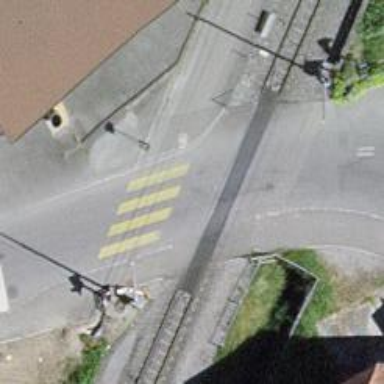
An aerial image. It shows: Uncontrolled zebra crossing.